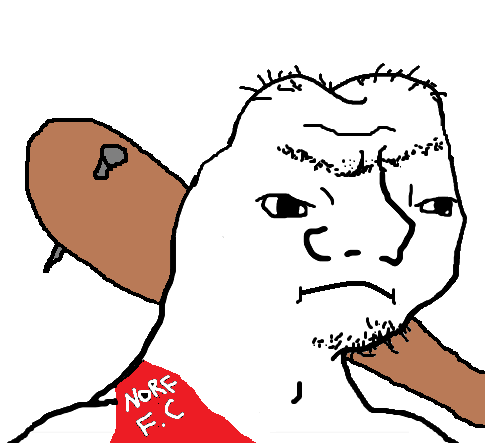
Label: 5_Grug